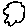
Label: cloud